Question: How do I draw lines at 30 degrees to each other using processing? I have read the <URL> page but I do not want to rotate the grid, I just want to draw the lines at 30 degrees to each other. How do I do so?
I am including a sample image below, sorry for the terrible drawing with paint (didn't want to use processing), how do I go about this?

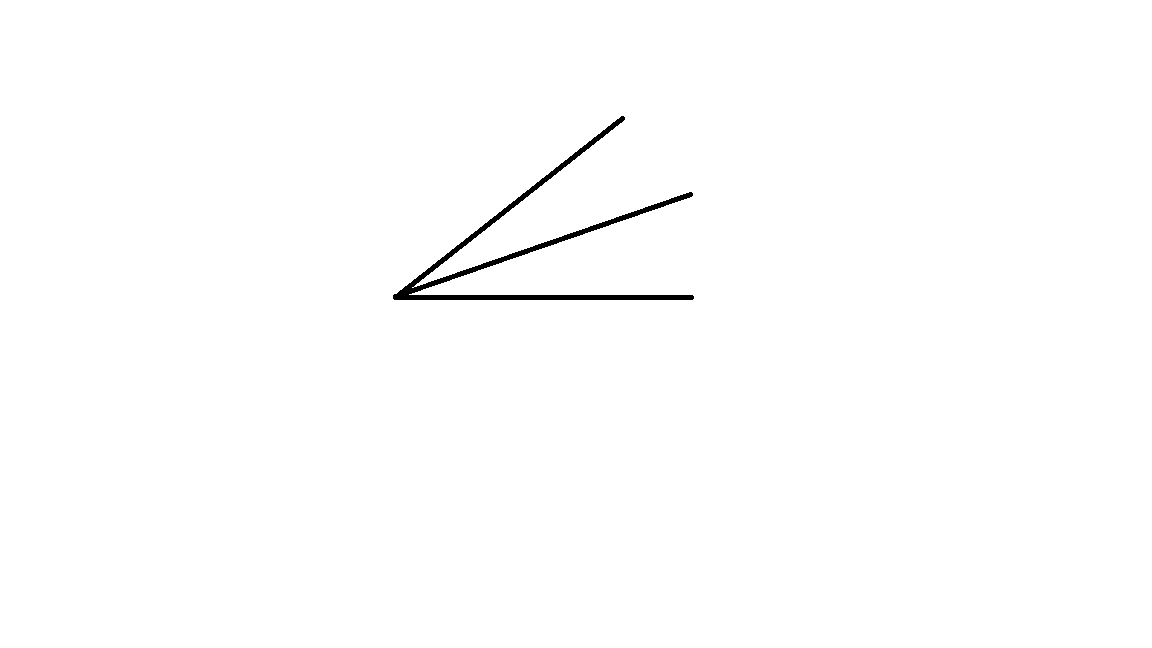
Answer: Using simple trig maybe?
'''
void setup() {
size(400, 400);
PVector center = new PVector(width/2, height/2);
for (int i = 360; i >= 180; i-=30) {
float x = center.x + cos(radians(i))*50;
float y = center.y + sin(radians(i))*50;
line(center.x, center.y, x, y);
}
}
'''